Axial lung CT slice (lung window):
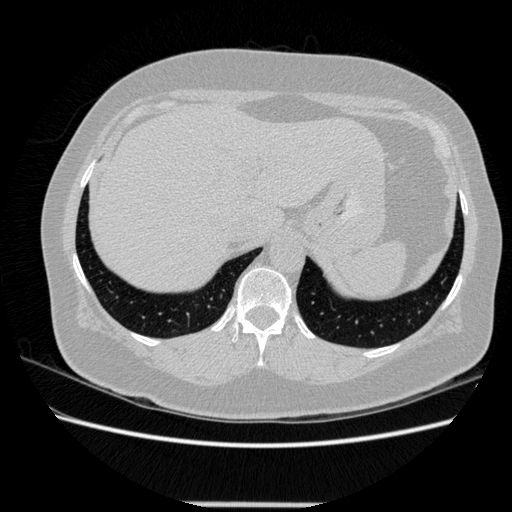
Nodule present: no